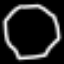
Label: octagon